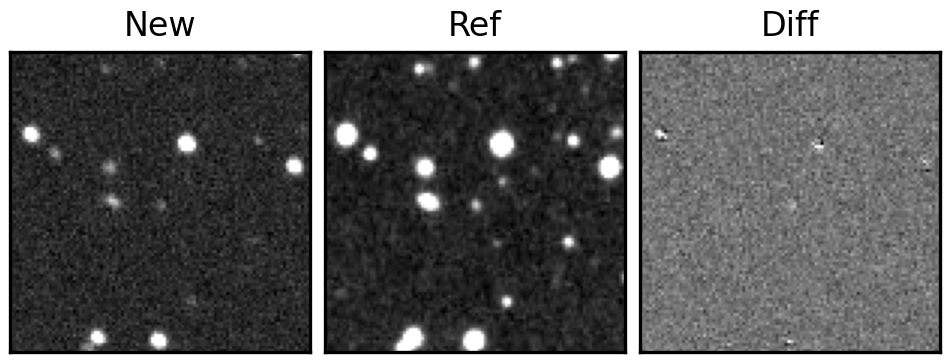
Label: real